Current action and preconditions to check: trajectory_clear

Your task: For each precondition in the list above, predict whether it will hold at this action.

Consider the current scene as observed from the mobile robot's camera, and analyze the predicted future states of all dynamic agents (e.g., people, animals, vehicles, or any moving entities) within the NEXT SECOND.

IMPORTANT: Only answer "very likely" if you are absolutely certain—based on strong, clear evidence—that a dynamic agent will violate the precondition in the predicted future state. Do NOT answer "very likely" for unlikely, ambiguous, or low-probability risks.

Ask yourself for each precondition: Is there a high probability, with clear and convincing evidence, that the predicted future states of any dynamic agent will interfere with the predicted future state of the currently executing action within the NEXT SECOND, causing that precondition to fail?

Assess the risk level based on these predictions. Use "likely" or "very likely" if motions create a clear risk of interference.

Use "neutral" or "improbable" if agents are nearby but their predicted paths are clearly diverging or non-conflicting.

Failure Risk Categories: "very improbable", "improbable", "neutral", "likely", "very likely"

Answer Format: Output ONLY the probability_of_failure value from these categories: "very improbable", "improbable", "neutral", "likely", "very likely"

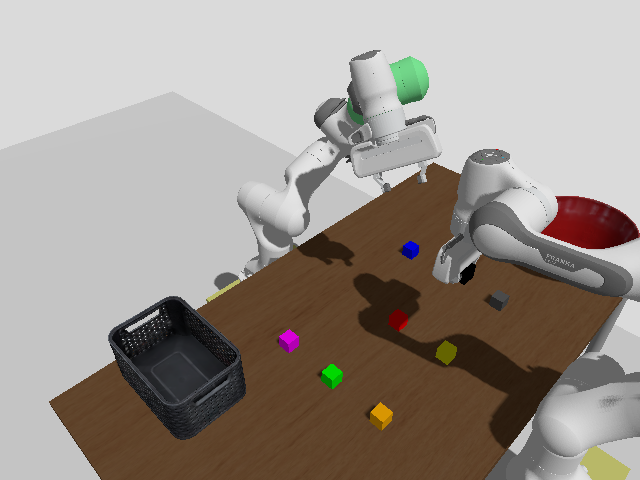

Answer: neutral